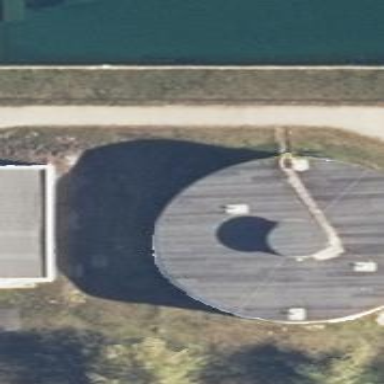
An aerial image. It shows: Storage tank that is man-made.